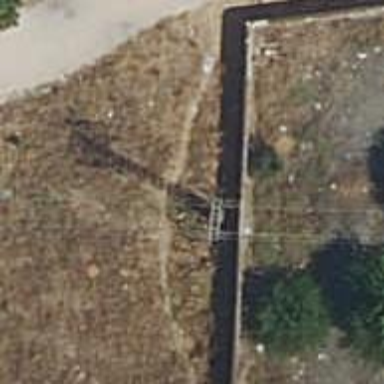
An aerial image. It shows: Power pole.